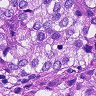
Metastatic tissue present: yes